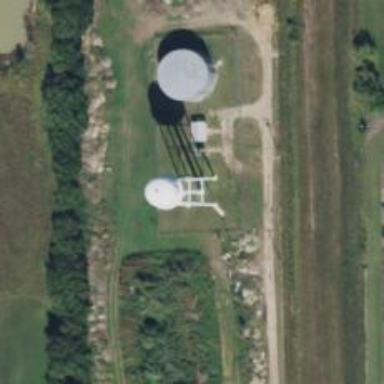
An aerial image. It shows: Water tower that is man-made.